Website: home-depot
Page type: order-tracking
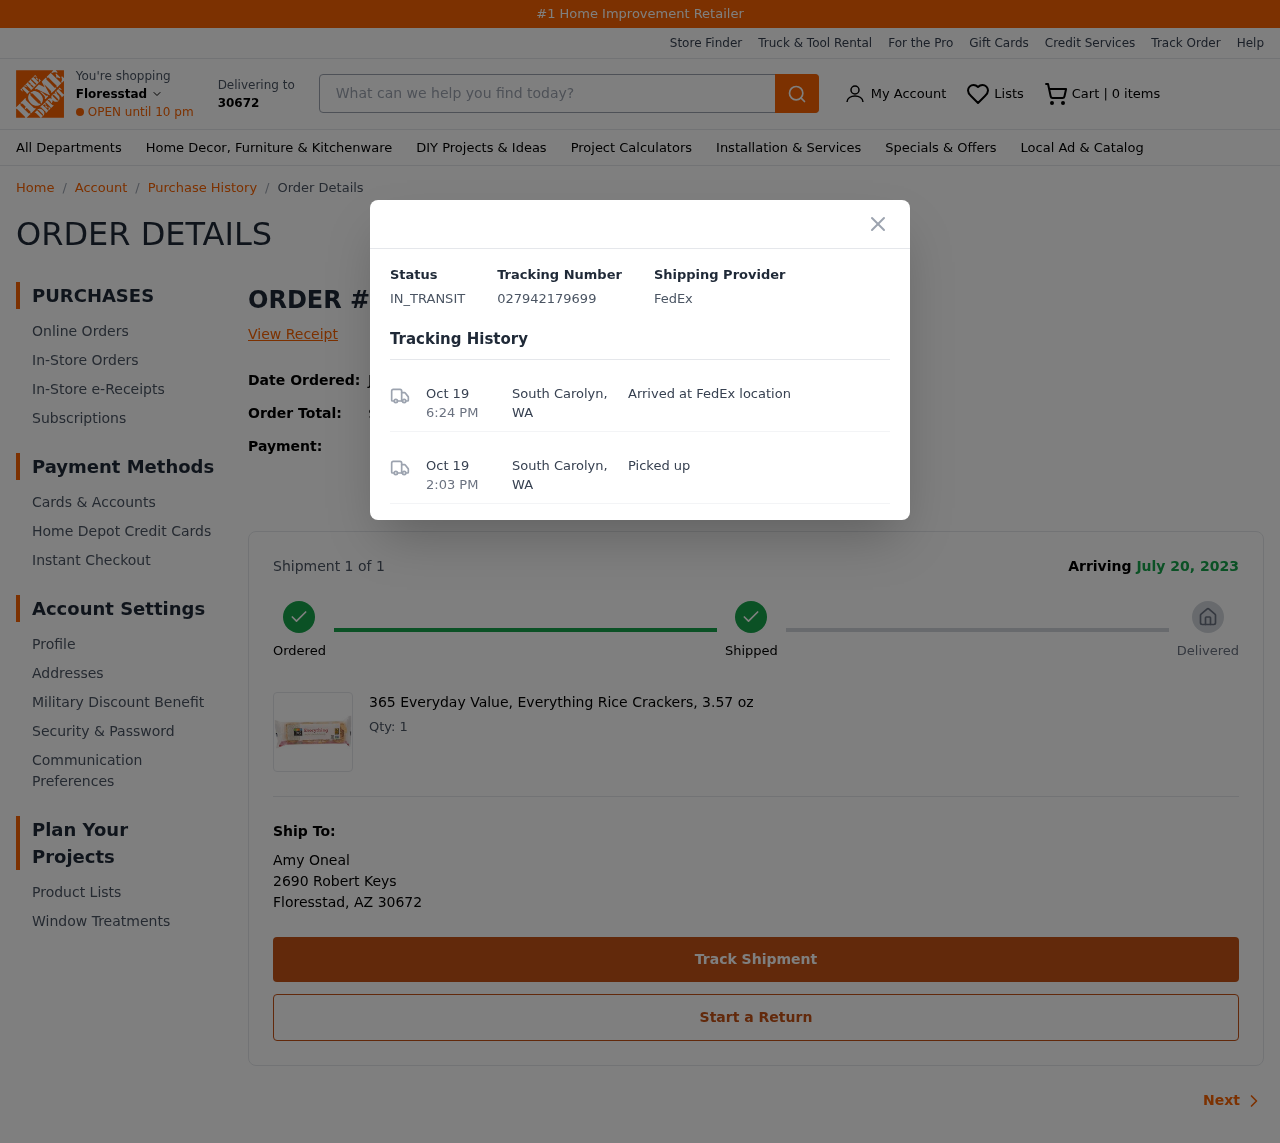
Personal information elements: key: PII_CARD_LAST4
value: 1167
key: PII_CITY
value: Floresstad
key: PII_CITY_STATE_ZIP
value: Floresstad, AZ 30672
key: PII_FULLNAME
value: Amy Oneal
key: PII_POSTCODE
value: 30672
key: PII_STREET
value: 2690 Robert Keys
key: PII_CITY_STATE2
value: South Carolyn, WA
Product elements: key: PRODUCT1_NAME
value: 365 Everyday Value, Everything Rice Crackers, 3.57 oz
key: PRODUCT1_QUANTITY
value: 1
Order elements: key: ORDER_NUM_ITEMS
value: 0
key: ORDER_ID
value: #PB529132723
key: ORDER_DATE
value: July 15, 2023
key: ORDER_TOTAL
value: $2.69
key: ORDER_SUBTOTAL
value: $2.49
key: ORDER_SHIPPING_COST
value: FREE
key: ORDER_TAX
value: $0.20
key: ORDER_NUM_ITEMS
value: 1
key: ORDER_DELIVERY_DATE
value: July 20, 2023
Search elements: key: HEADER_SEARCH
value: What can we help you find today?
Other elements: key: TRACKING_NUMBER
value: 027942179699
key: TRACKING_DATE1
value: Oct 19
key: TRACKING_TIME1
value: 6:24 PM
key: TRACKING_DATE2
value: Oct 19
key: TRACKING_TIME2
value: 2:03 PM